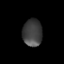
Tissue: lung
Cell type: T cells
Senescence score: 0.2084
Nuclear area (px): 527
Mean DAPI intensity: 64.099